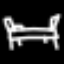
Label: bed